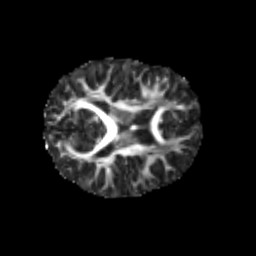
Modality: FA
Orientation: axial
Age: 7
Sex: male
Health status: healthy